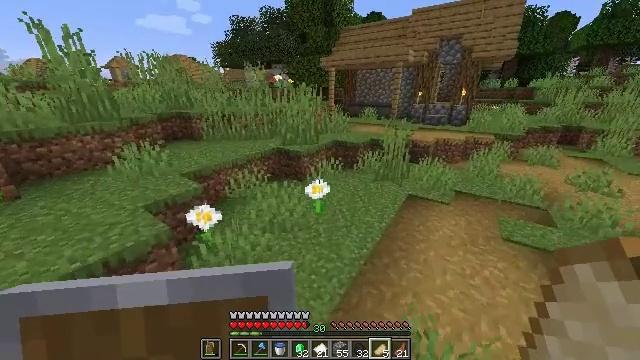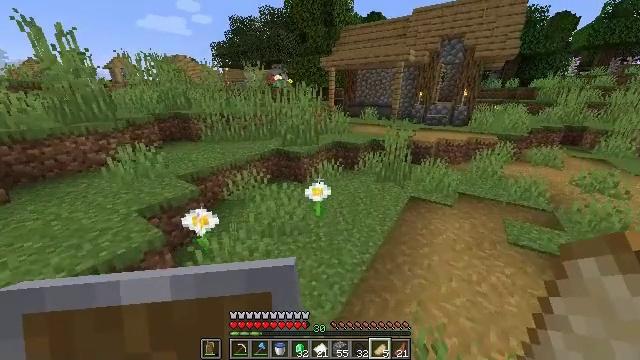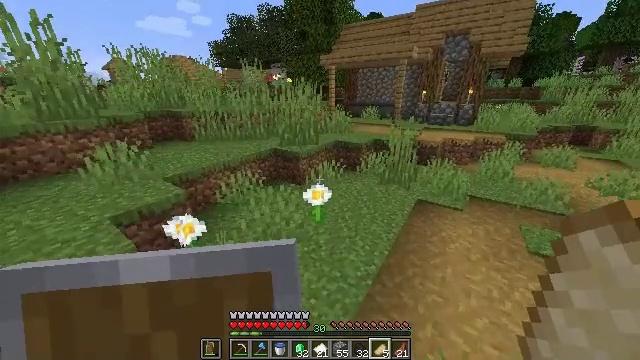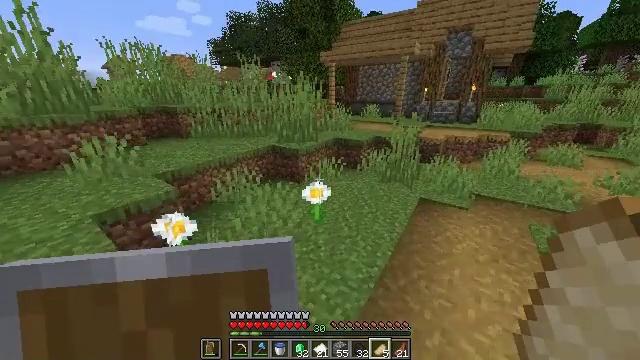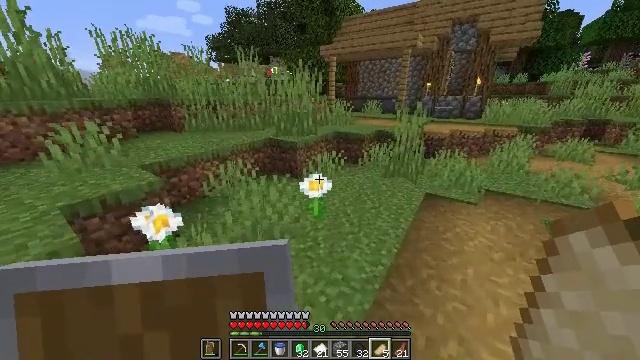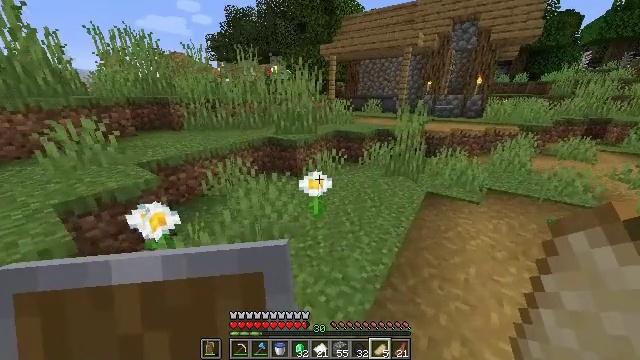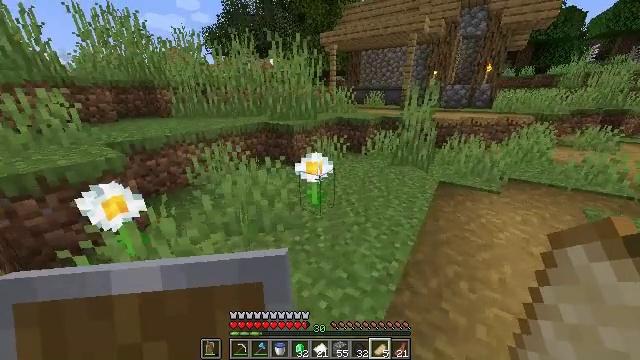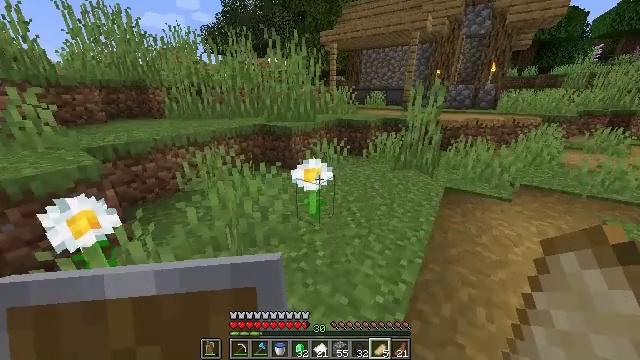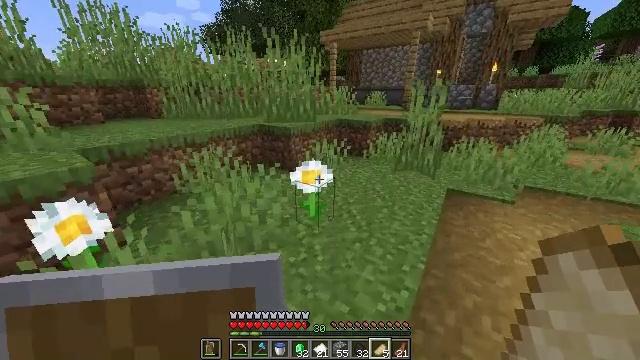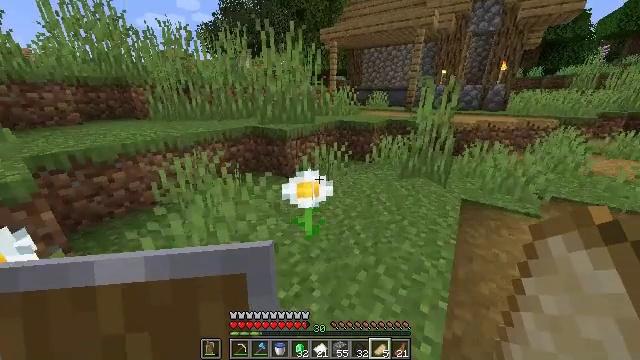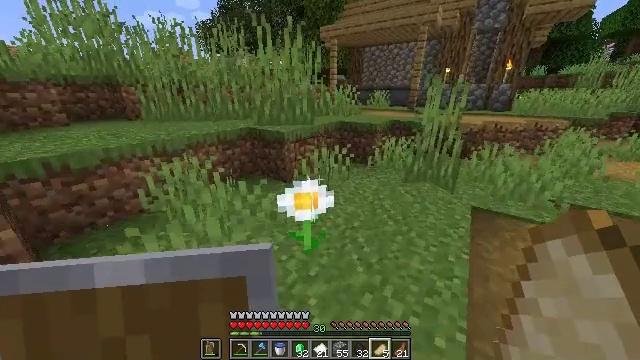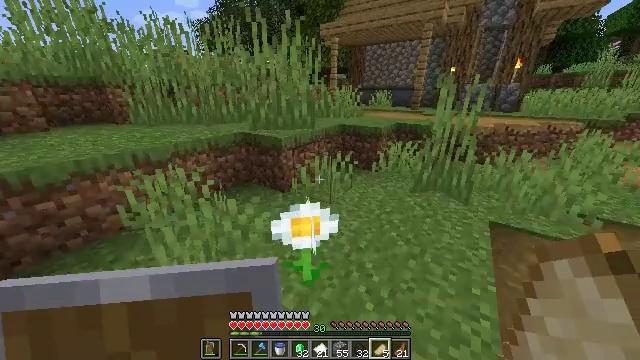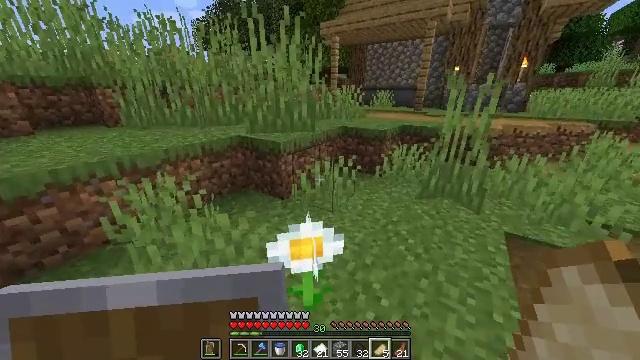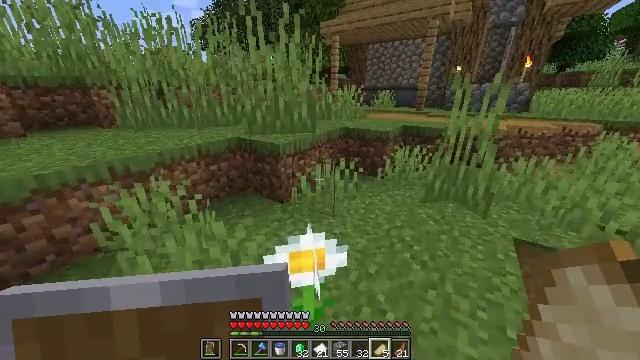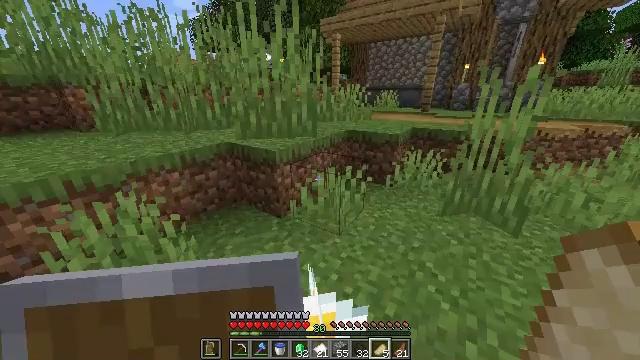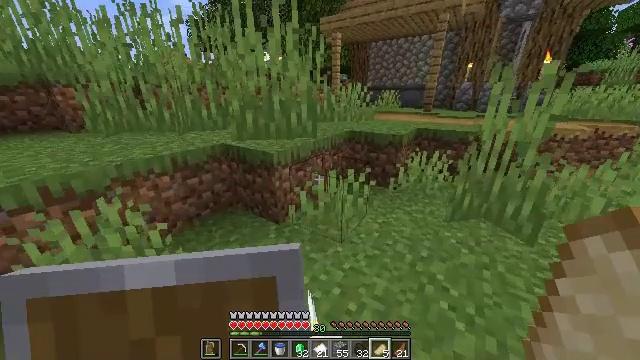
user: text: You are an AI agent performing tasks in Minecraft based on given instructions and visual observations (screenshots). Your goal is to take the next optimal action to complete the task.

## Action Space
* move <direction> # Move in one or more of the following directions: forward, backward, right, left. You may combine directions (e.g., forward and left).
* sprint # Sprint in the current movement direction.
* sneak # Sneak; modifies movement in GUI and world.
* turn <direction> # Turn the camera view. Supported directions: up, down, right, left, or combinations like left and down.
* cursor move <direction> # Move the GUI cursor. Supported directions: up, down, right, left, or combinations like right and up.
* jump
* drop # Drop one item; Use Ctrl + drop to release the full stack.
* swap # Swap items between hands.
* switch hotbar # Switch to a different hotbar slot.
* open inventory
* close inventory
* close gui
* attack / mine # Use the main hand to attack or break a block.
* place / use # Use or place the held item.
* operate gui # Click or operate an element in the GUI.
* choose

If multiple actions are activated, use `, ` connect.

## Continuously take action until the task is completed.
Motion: motion action
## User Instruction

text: Hunt animals.
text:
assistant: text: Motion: move forward, sprint
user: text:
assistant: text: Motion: move forward, sprint
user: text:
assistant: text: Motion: move forward, sprint
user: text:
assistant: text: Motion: move forward, sprint
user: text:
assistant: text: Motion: move forward, sprint
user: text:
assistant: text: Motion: move forward, sprint
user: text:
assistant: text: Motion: move forward, sprint
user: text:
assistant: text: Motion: move forward, sprint
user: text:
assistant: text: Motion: move forward, sprint
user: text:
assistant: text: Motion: move forward, sprint
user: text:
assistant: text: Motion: move forward, sprint
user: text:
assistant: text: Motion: move forward, sprint
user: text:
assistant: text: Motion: move forward, sprint
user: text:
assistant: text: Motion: move forward, sprint
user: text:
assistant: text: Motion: move forward, sprint
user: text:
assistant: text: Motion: move forward, sprint
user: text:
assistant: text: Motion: move forward, sprint
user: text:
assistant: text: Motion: move forward, sprint
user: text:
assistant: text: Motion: move forward, sprint
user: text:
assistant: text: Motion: move forward, sprint, jump
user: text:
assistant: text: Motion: move forward, sprint, jump
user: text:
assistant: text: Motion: move forward, sprint, jump
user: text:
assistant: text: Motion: move forward, sprint, jump
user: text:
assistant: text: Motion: move forward, sprint, jump
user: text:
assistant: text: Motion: move forward, sprint, jump
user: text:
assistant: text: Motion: move forward, sprint, jump
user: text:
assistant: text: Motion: move forward and move left, sprint, jump
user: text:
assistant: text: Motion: move forward and move left, sprint, jump
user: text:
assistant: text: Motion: move forward and move left, sprint
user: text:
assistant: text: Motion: move forward and move left, sprint